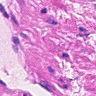
Metastatic tissue present: no